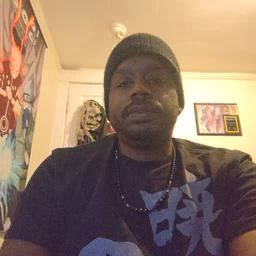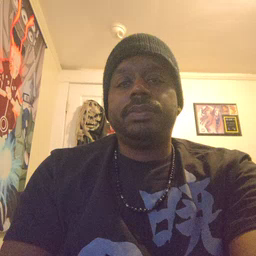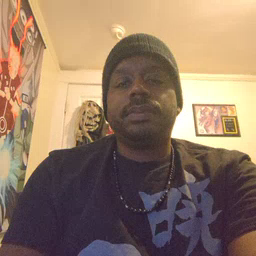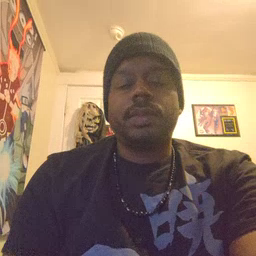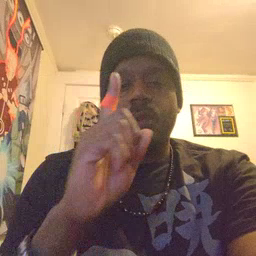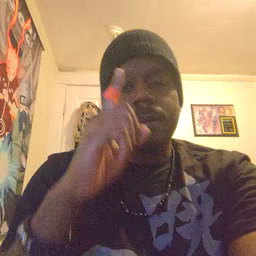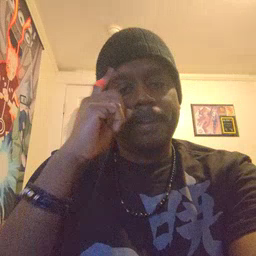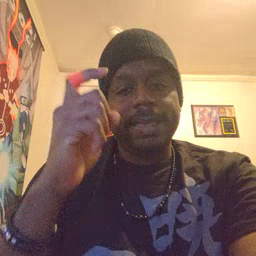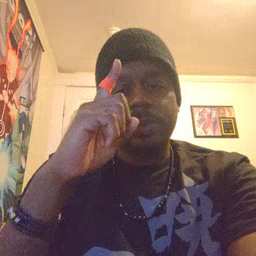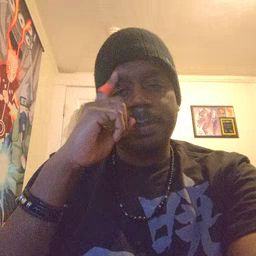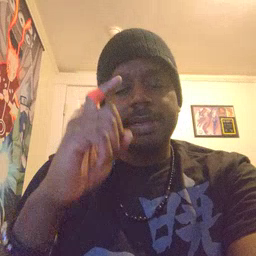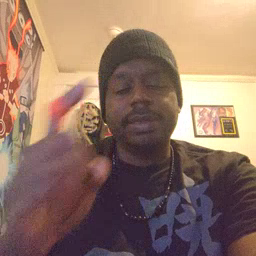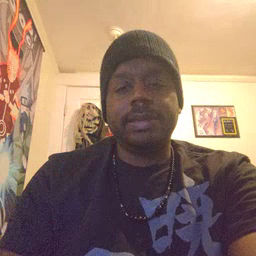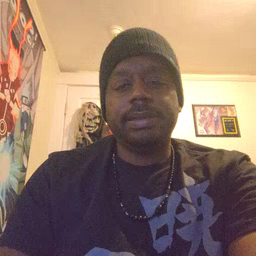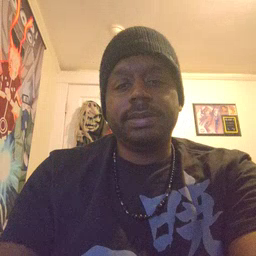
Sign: penny